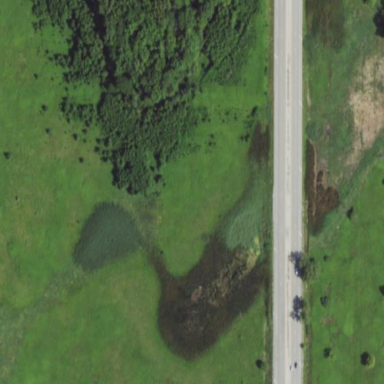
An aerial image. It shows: Wetland area characterized by wet meadow.